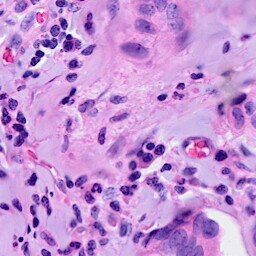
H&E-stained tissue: Breast